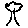
Label: tree